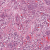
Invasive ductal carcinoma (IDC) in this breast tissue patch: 1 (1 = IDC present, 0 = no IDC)